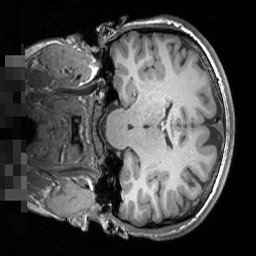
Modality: T1w
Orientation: coronal
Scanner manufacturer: siemens
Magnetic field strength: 3 T
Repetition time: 1.5 s
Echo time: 0.00291 s